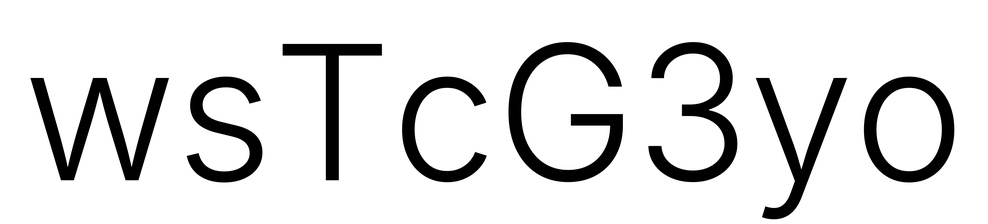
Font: Inter_Light